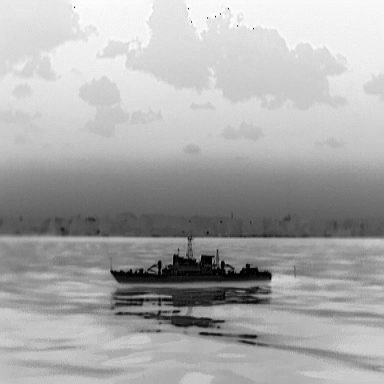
There is a warship in the infrared image.